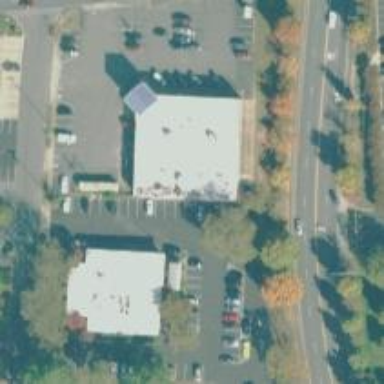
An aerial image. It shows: Pharmacy providing healthcare services.